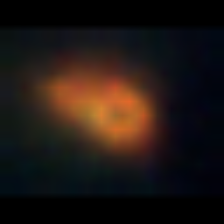
Taxon: Unknown_phyto
Group: Unknown